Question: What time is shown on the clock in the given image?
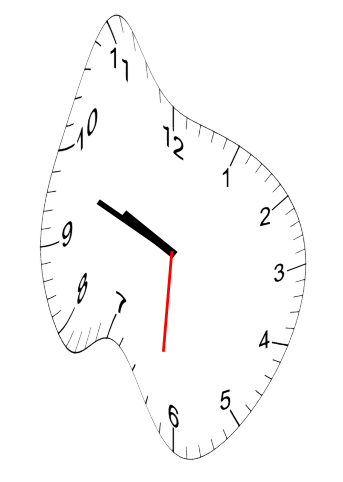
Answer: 09:48:31